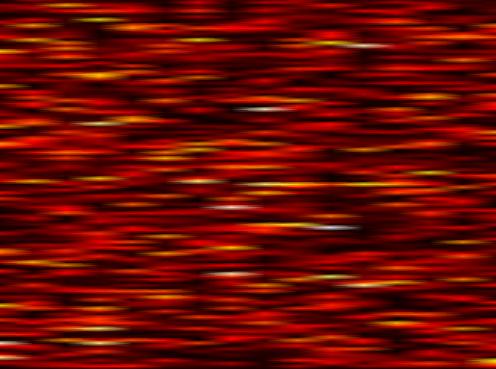
Label: UFMC